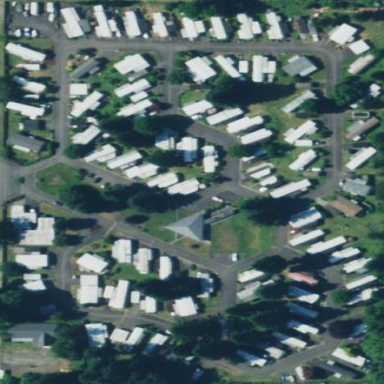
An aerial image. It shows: Residential area known as trailer park.